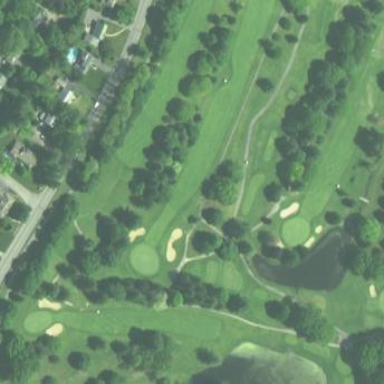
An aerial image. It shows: Grassy area designated as golf fairway.